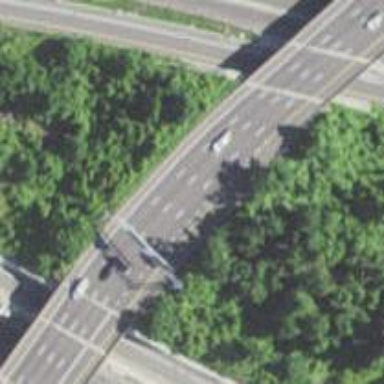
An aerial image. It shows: Motorway.